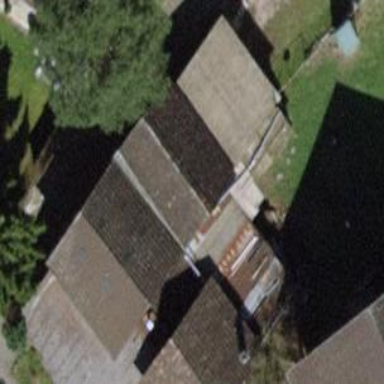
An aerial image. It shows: Building with pitched roof.